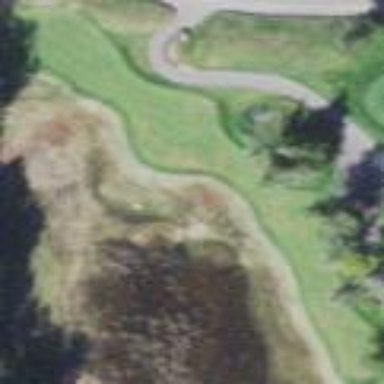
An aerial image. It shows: Golf tee on grassy land.